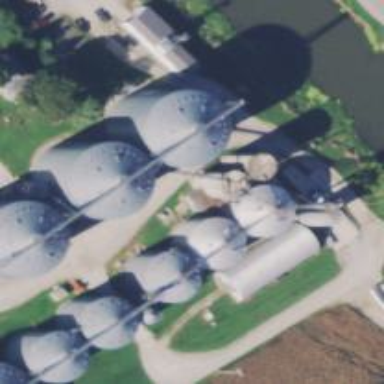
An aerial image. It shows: Silo.